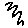
Label: zigzag